Field crop: tomato
Growth stage: 1
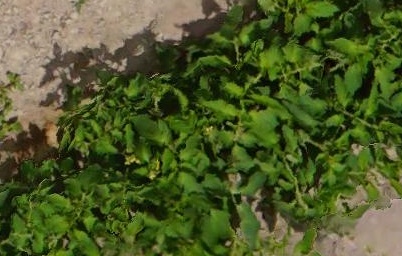
Species: tomato